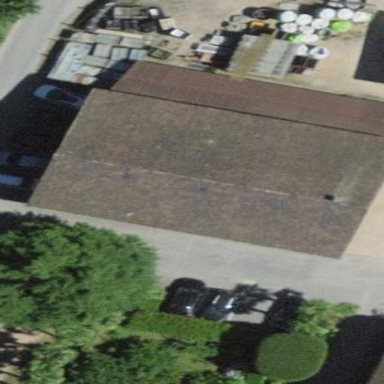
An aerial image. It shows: Industrial building.